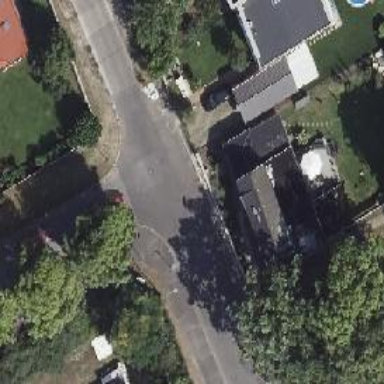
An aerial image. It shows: Residential road with asphalt surface. There is sidewalk on the left side with asphalt surface as well.